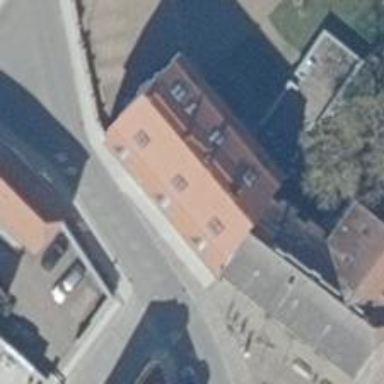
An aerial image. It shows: Complex of apartments with gambrel-shaped roof covered with roof tiles.